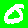
Digit: 0